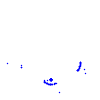
Particle: proton